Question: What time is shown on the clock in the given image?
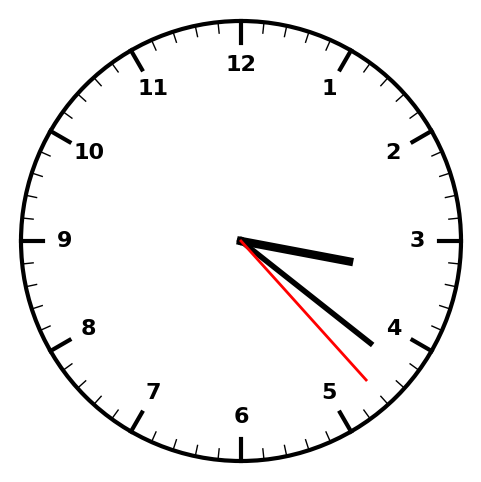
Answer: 03:21:23